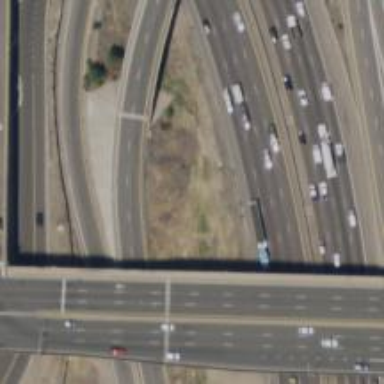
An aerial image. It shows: Motorway link.